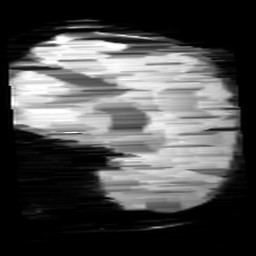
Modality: minIP
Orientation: sagittal
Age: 9
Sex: female
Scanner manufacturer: siemens
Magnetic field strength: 3 T
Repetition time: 0.027 s
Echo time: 0.02 s